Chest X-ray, AP view. Patient: 67 years old, sex M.
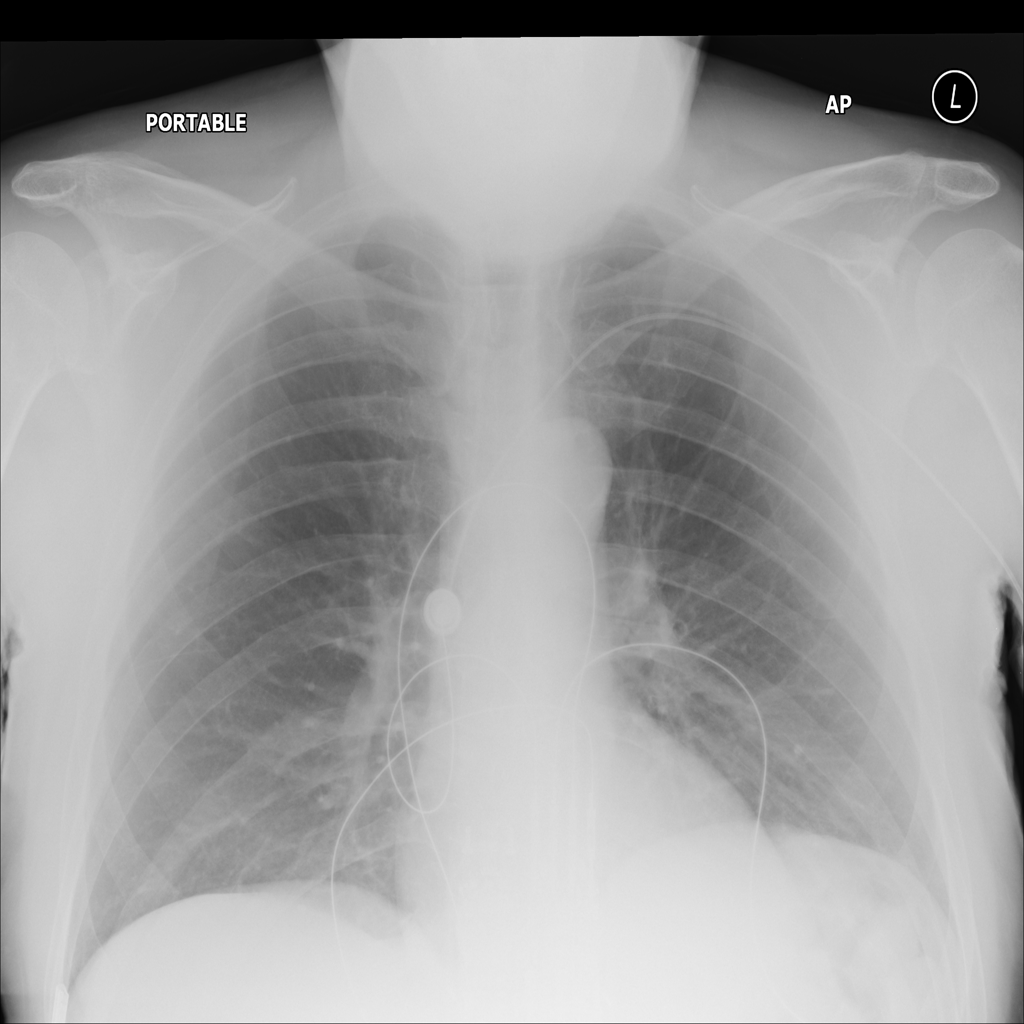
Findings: No Finding